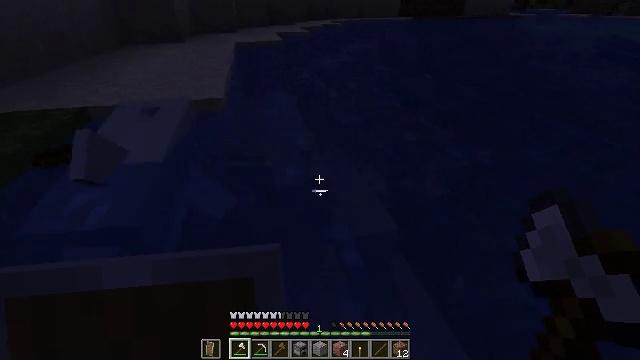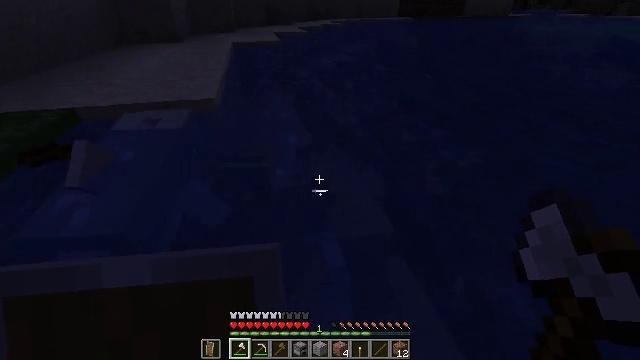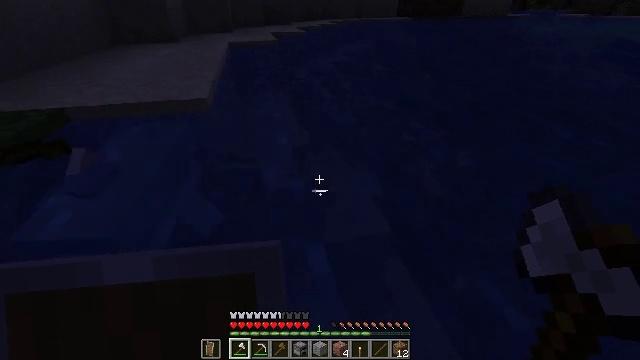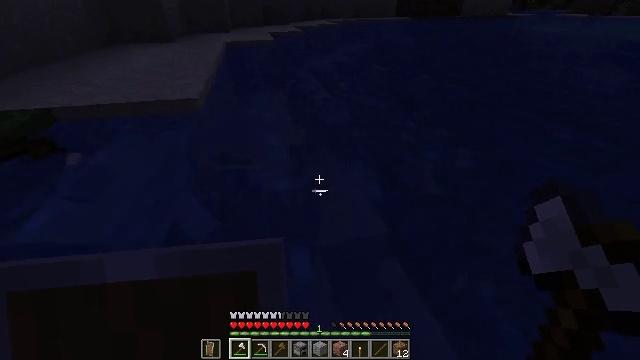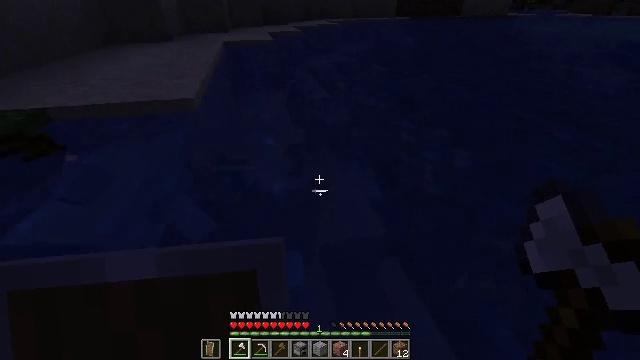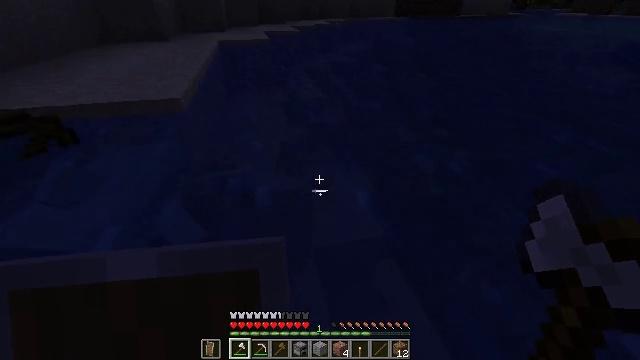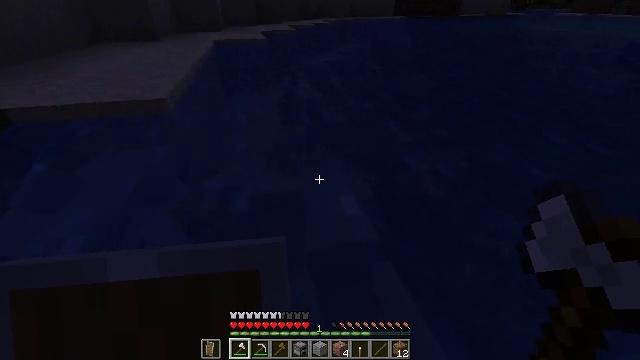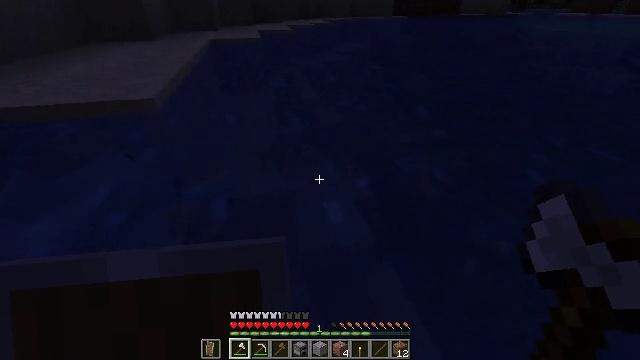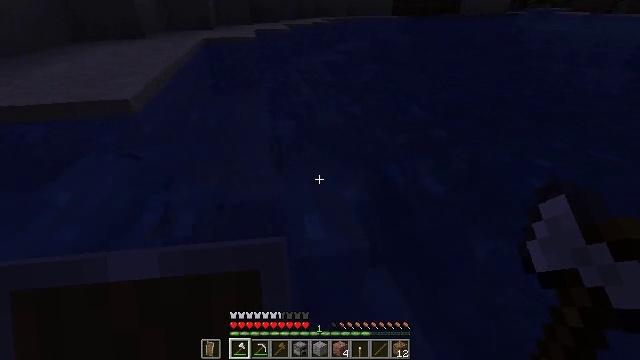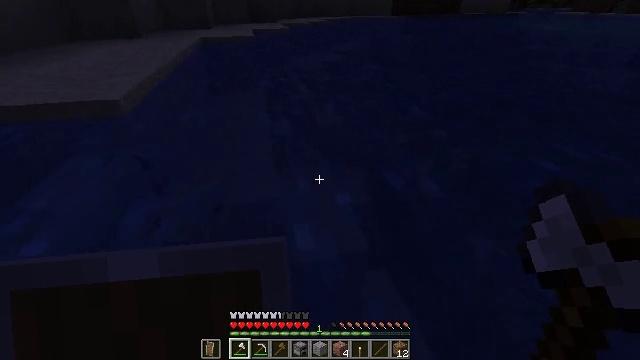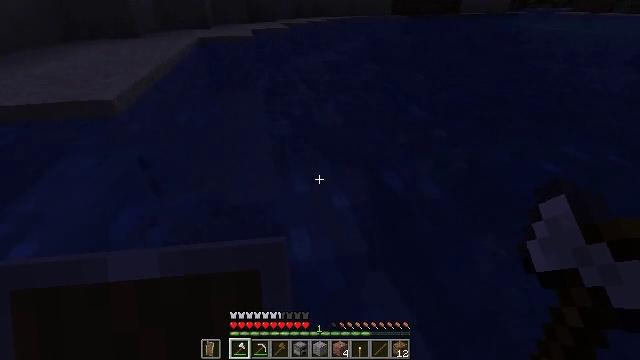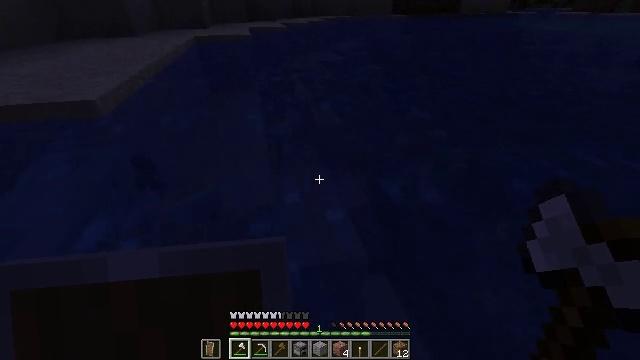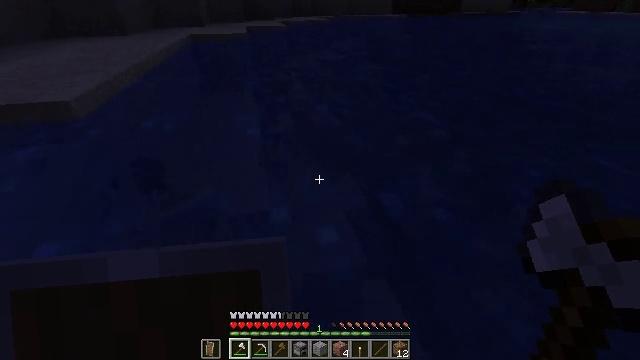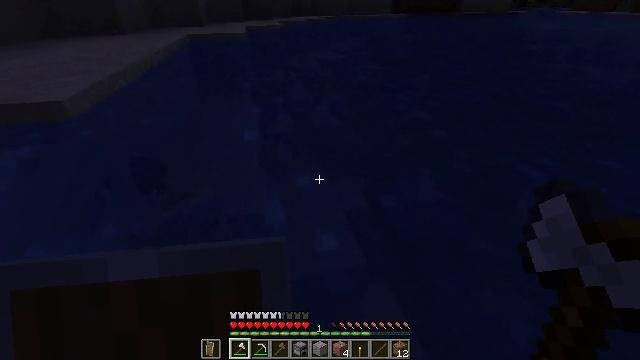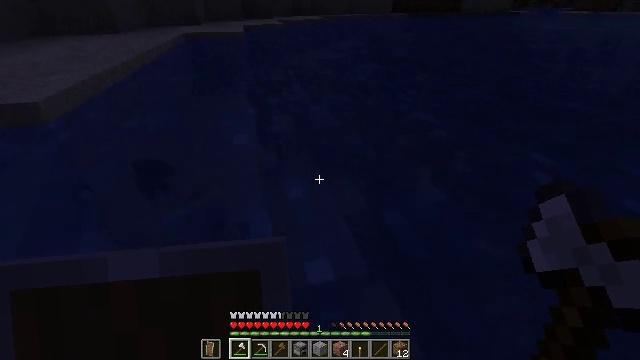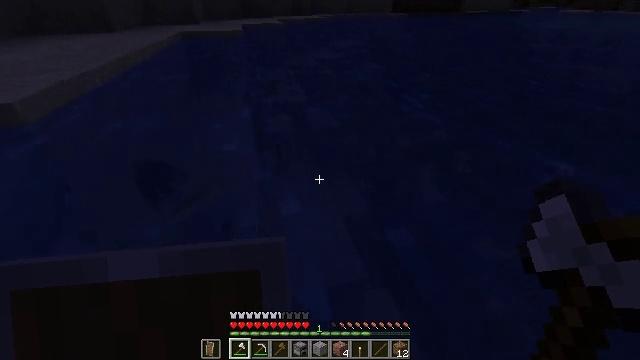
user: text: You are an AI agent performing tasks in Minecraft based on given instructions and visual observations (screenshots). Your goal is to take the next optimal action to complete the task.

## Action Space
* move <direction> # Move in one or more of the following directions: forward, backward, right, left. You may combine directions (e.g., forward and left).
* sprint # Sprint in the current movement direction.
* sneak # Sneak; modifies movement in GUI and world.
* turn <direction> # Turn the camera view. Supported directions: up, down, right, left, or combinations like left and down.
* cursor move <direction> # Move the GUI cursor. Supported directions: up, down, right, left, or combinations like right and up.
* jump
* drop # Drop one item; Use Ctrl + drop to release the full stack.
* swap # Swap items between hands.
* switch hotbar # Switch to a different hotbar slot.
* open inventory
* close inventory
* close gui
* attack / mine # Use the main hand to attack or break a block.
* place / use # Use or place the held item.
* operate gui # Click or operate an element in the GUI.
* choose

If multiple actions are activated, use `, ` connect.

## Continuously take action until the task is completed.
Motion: motion action
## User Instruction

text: Kill the tropical fish.
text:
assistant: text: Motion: move forward and move right
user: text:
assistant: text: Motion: move forward and move right
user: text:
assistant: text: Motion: move forward and move right
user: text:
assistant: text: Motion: move forward and move right
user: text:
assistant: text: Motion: move forward and move right
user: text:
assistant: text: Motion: move forward and move right, sprint
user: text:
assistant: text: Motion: move forward, sprint
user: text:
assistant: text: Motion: move forward, sprint
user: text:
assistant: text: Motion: move forward, sprint
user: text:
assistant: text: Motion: move forward, sprint
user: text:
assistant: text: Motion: move forward, sprint
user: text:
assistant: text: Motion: move forward, sprint
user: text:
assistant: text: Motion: move forward, sprint
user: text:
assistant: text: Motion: move forward, sprint
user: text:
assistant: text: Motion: move forward, sprint
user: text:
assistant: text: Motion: move forward
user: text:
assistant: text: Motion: no_op
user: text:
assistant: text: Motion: no_op
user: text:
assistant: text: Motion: no_op
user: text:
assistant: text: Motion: no_op
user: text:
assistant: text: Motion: move forward
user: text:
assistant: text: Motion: move forward
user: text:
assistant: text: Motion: move forward, sprint
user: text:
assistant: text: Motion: move forward, sprint
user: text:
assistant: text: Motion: move forward and move right, sprint
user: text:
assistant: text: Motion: move forward and move right, sprint
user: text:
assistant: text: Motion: move forward and move right, sprint
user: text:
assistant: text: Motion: move forward and move right, sprint
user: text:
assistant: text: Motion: move forward and move right, sprint
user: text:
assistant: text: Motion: move forward, sprint